Field crop: maize
Growth stage: 2
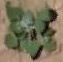
Species: chenopodium